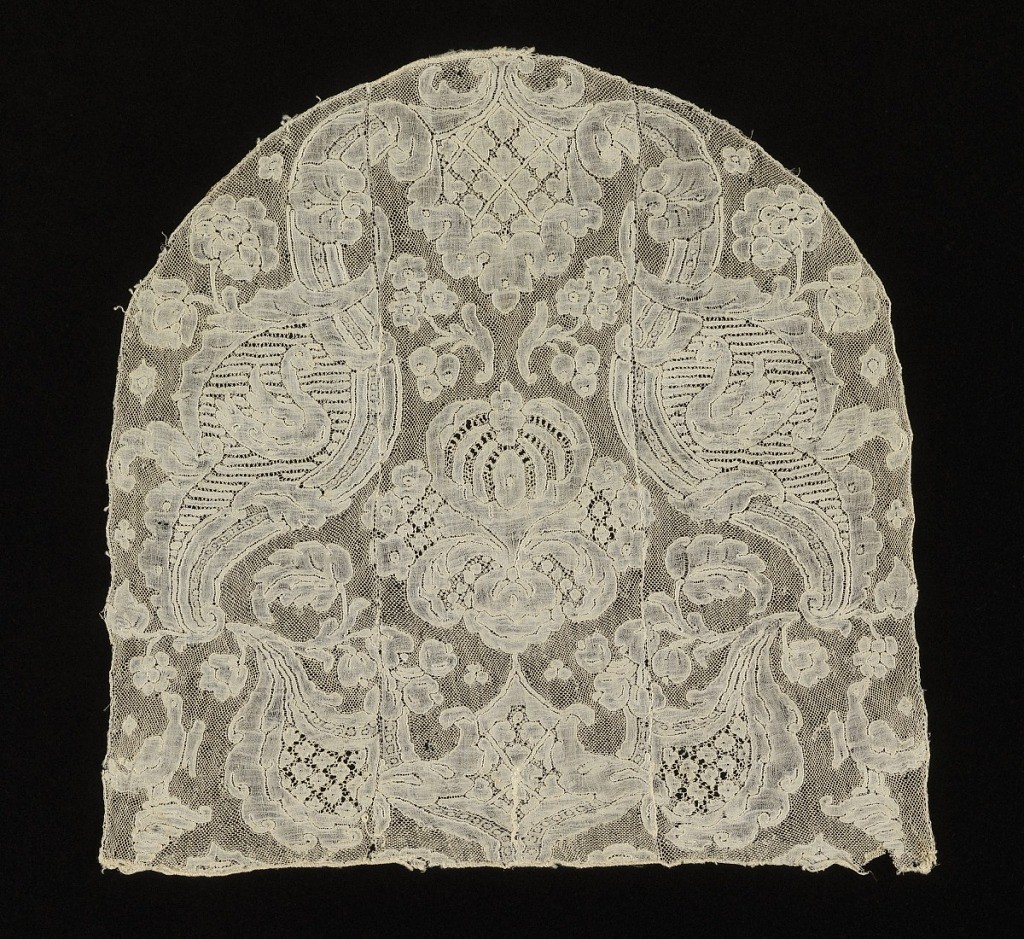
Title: Cap crown
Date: mid-18th century
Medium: linen Technique: bobbin lace, Mechelin style
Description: Symetrical arrangement of central blossom surrounded by twisting leaves. Three separately made pieces joined together